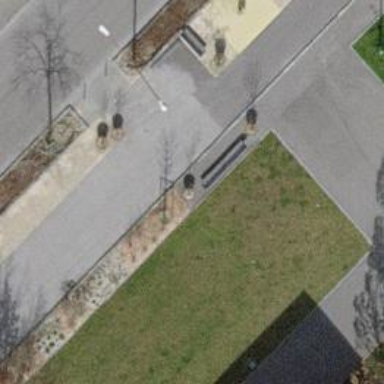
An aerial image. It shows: Pedestrian path with asphalt surface.